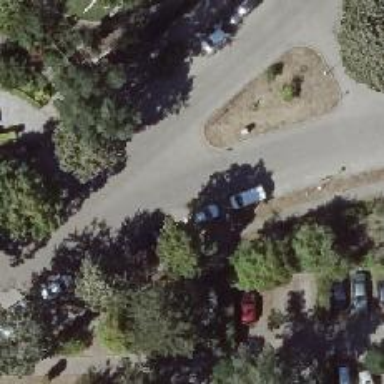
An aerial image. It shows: Residential road with sidewalks on both sides and parking lane on the right.